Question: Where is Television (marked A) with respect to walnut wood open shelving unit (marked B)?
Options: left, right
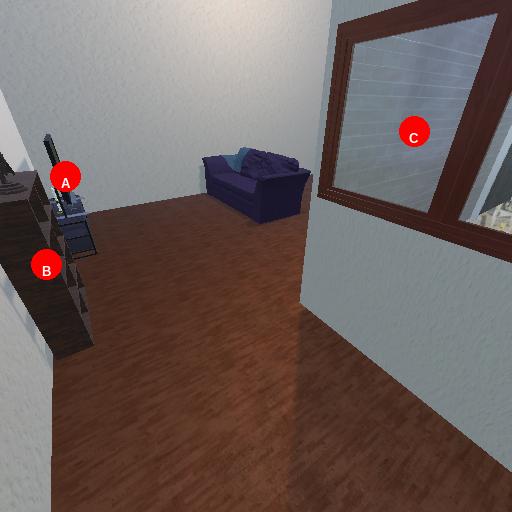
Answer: left